Question: This is what I have right now :

I want to remove the white boundary lines . Any suggestions ? Thanks.
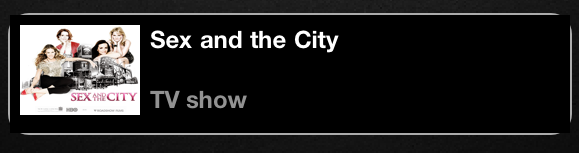
Answer: Try using a plain-style table view (instead of grouped) and/or set the table view's 'separatorStyle' to 'UITableViewCellSeparatorStyleNone'.